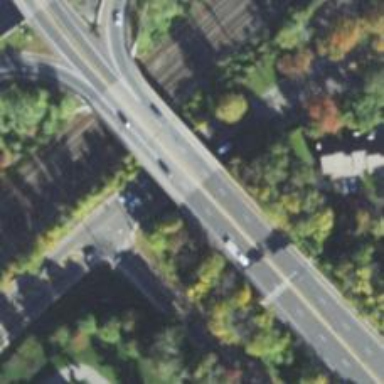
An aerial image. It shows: Secondary road bridge crossing expressway.